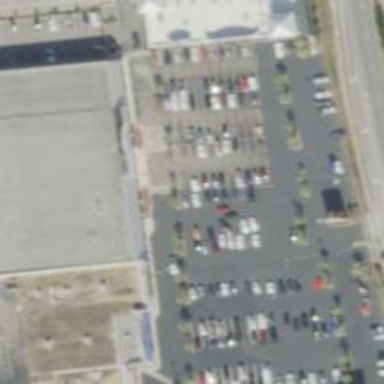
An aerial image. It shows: Retail area.